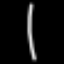
Label: line